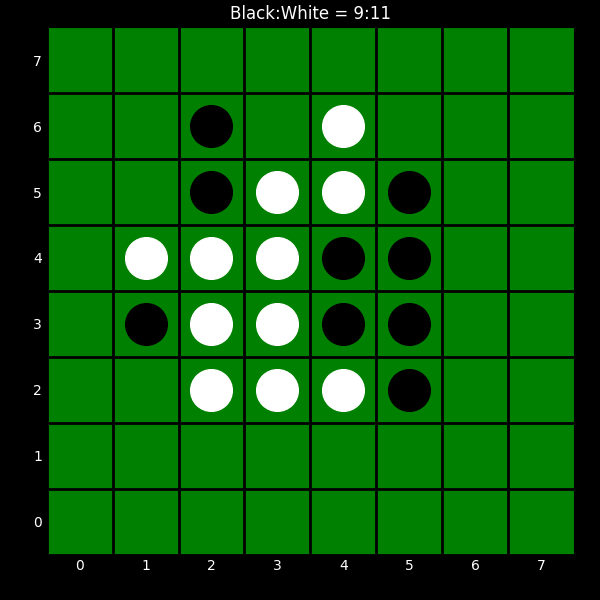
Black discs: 9
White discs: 11